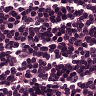
Metastatic tissue present: no